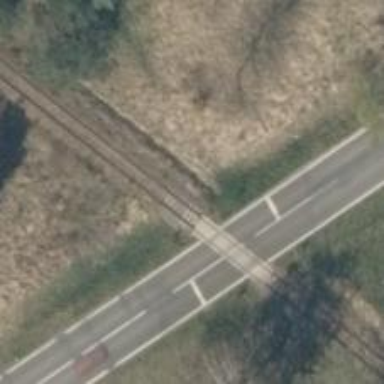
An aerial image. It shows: Level crossing along the railway.